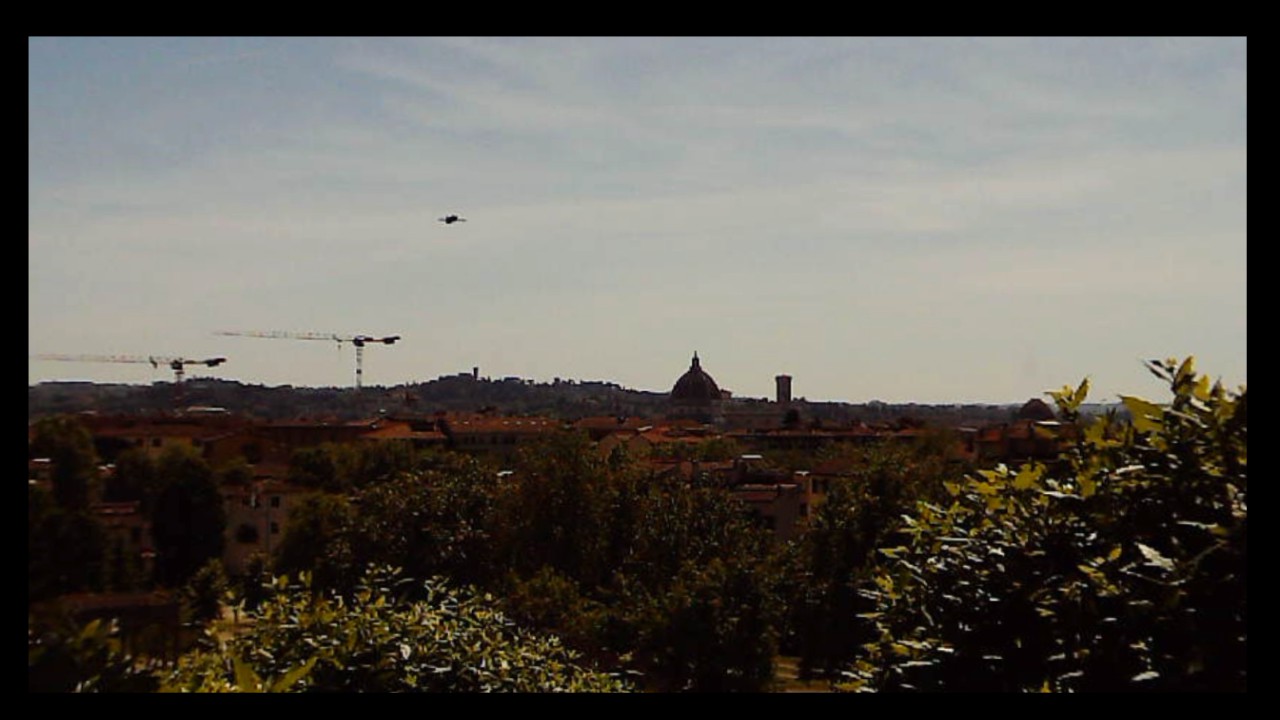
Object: DJI Mini 3